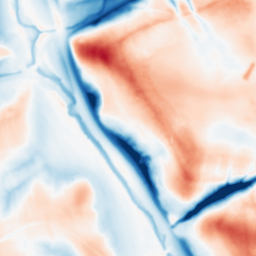
Category: multiscale
Decomposition family: dog_multiscale
Decomposition parameters: sigma_ratio: 1.6
n_scales: 6
base_sigma: 1
Upsampling method: cubic_catmull_rom
Upsampling parameters: scale: 4
Upsampling scale: 4